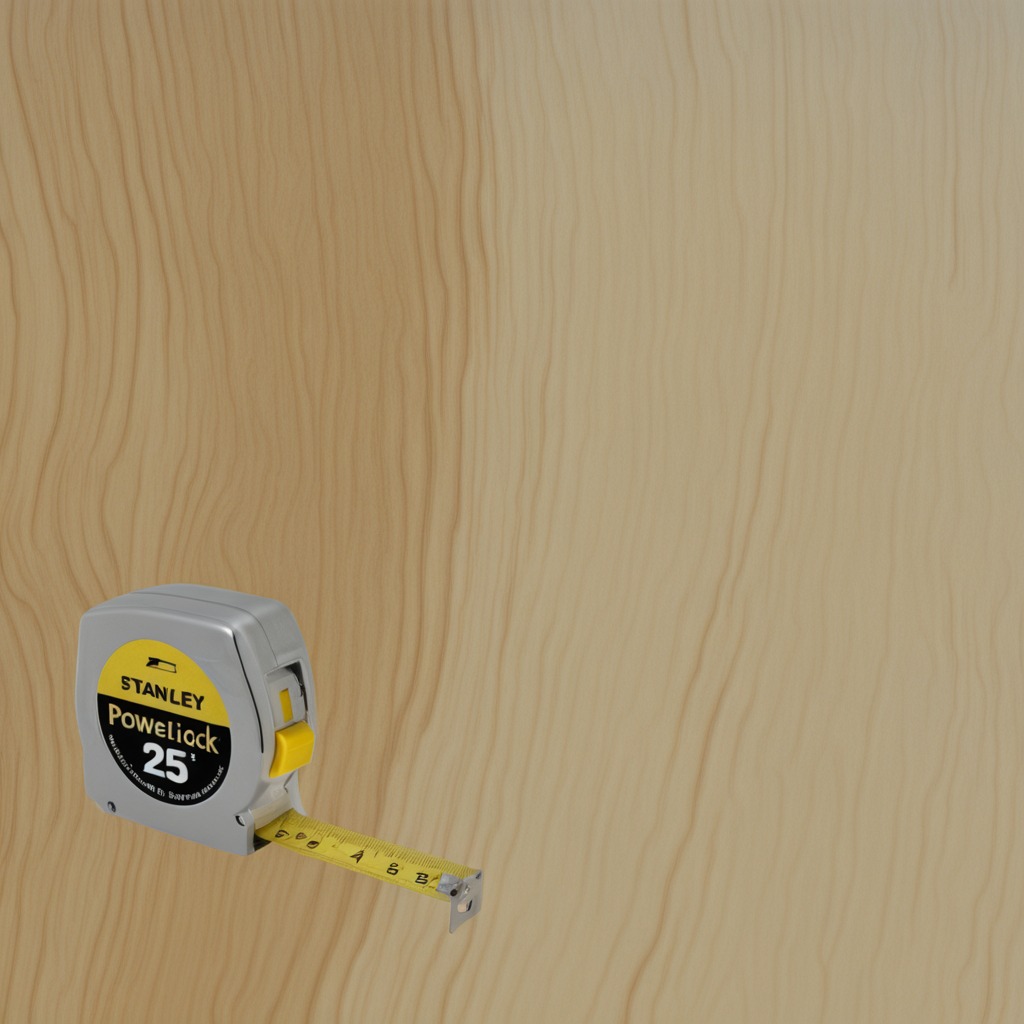
A measuring tape lies on the plywood surface in a paint workshop lit by afternoon window light.